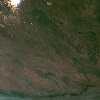
Label: land